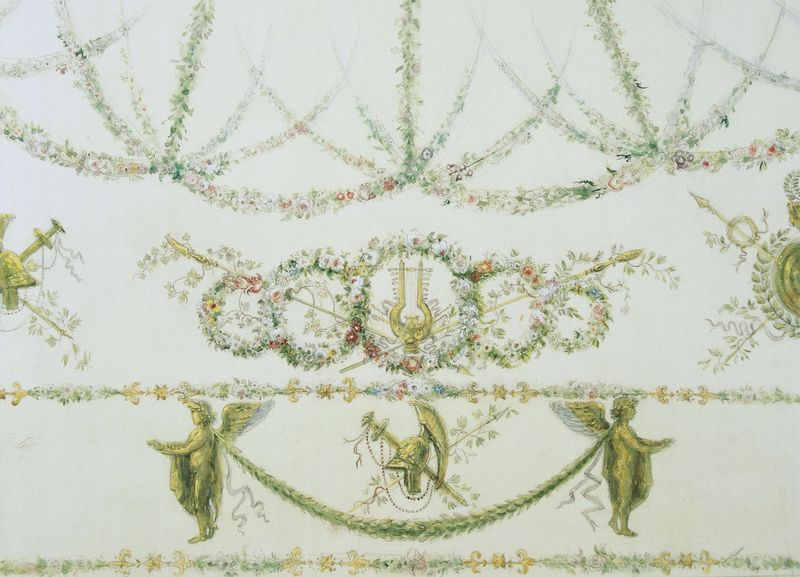
Titel: Entwurf für das Deckengemälde des Tanzsaales im Rosenpavillon
Künstler: Anatoli Treskin
Standort: St. Petersburg
Institution: Schloss Pawlowsk
Schlagwörter: blau, blätter, flügel, körper, nackt, schatten, weiß, gelb, grün, menschen, ausschnitt, blume, blumen, bunt, grau, profil, symbol, zeichnung, blüte, blüten, rot, tuch, muster, ornament, wand, federn, innenraum, gold, tücher, girlande, pflanze, pflanzen, rosa, kinder, kreis, engel, ranken, federbusch, lanze, tapete, detail, floral, ornamente, wandmalerei, foto, fotografie, schweben, kupfer, schwert, schwerter, waffen, waffe, koloriert, helm, kranz, lorbeer, inneres, girlanden, ornamental, wappen, helme, geflügel, harnisch, lanzen, visier, kränze, speer, speere, fresko, grüntöne, helmbusch, binden, harfe, gebinde, lyra, bänder, leier, putti, netz, symbole, siegeskranz, helmbüsche, koloration